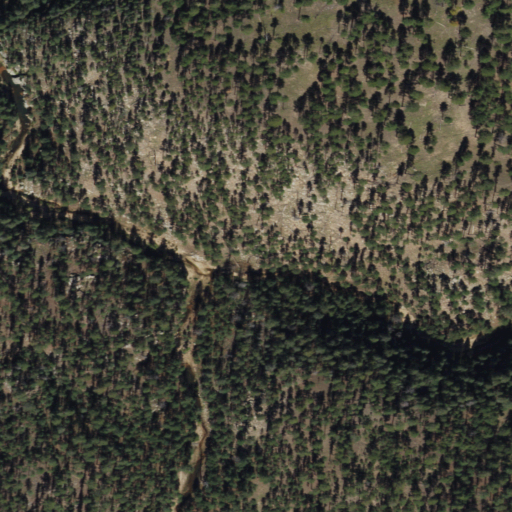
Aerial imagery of valley in Arizona named Fred Haught Canyon containing evergreen forest, shrub, and open development